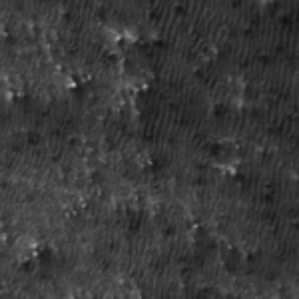
Label: frost